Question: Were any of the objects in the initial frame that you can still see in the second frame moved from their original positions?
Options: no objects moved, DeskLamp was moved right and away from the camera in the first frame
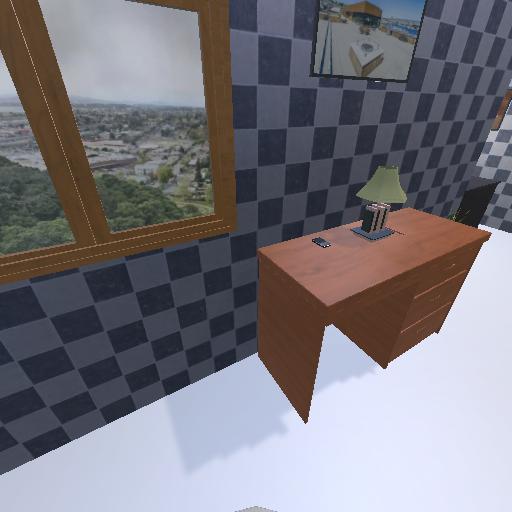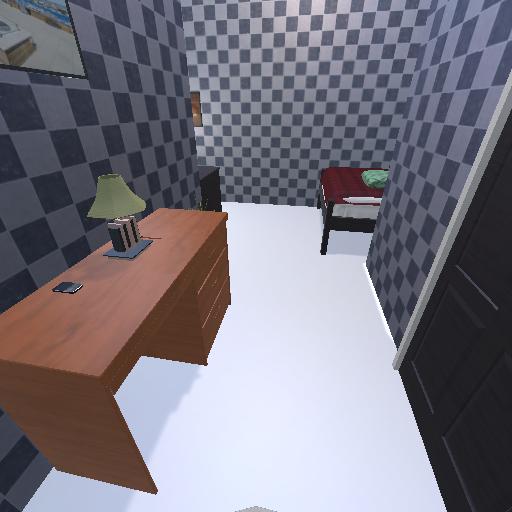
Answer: no objects moved